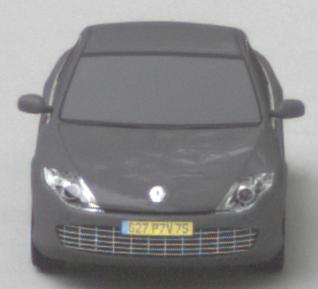
Make: Renault
Model: Laguna Coupé TCe 170
Detailed model: Laguna (III) Coupé
Model produced from: 2010/11
Model produced until: 2011/05
Doors: 2
Color: gray
Road condition: dry road
Daytime: morning or afternoon
Contrast: low contrast